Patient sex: F
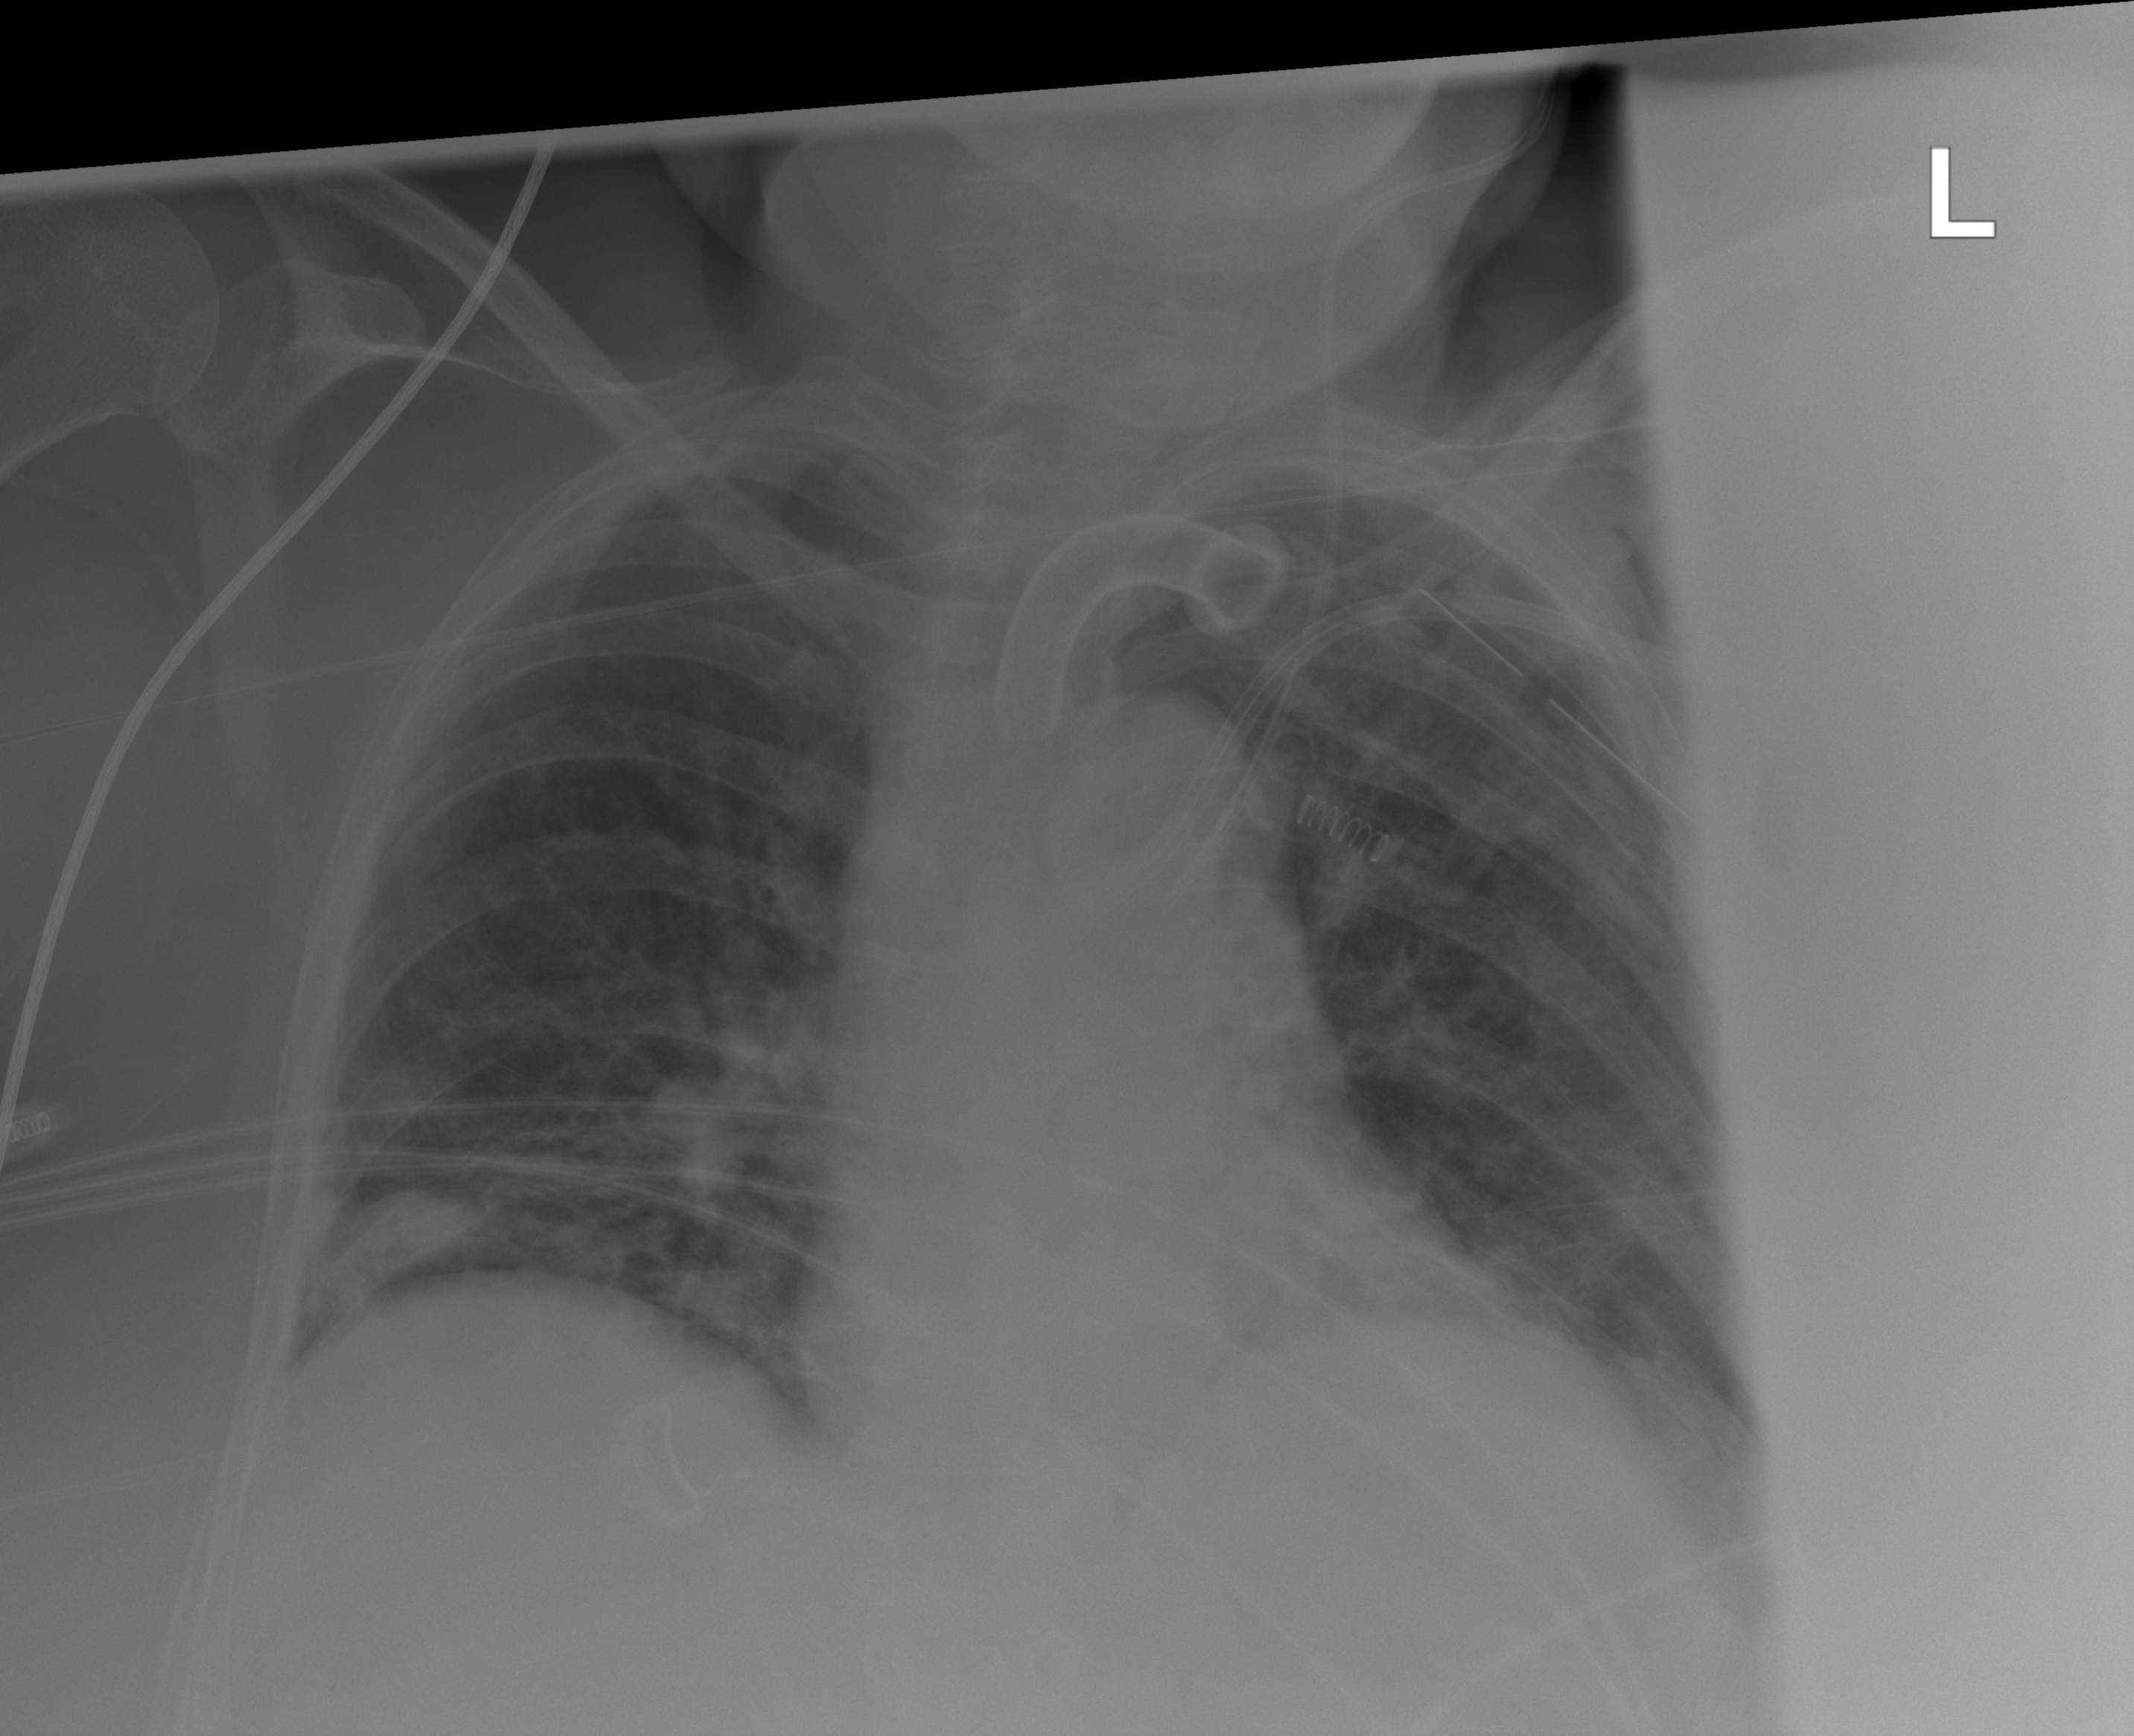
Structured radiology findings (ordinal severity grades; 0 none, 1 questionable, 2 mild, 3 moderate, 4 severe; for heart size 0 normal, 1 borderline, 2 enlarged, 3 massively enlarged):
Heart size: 0
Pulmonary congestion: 0
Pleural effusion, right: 0
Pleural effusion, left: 0
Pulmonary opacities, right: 2
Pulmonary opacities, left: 2
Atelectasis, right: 2
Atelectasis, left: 2